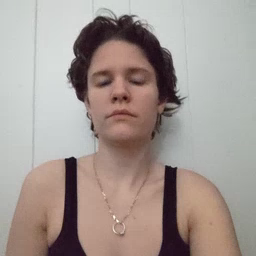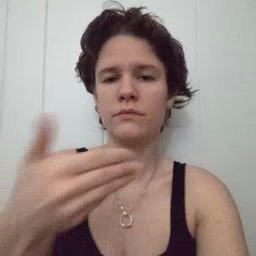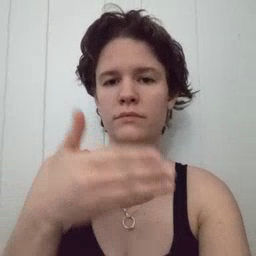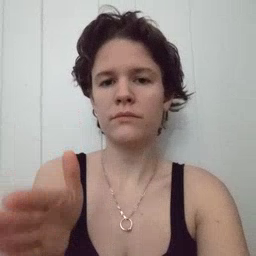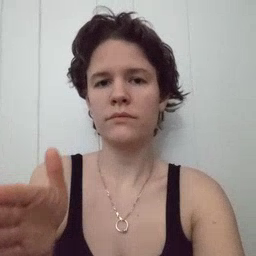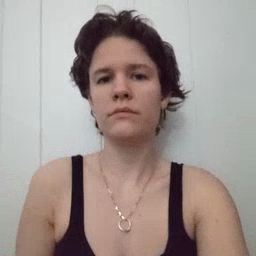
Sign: room